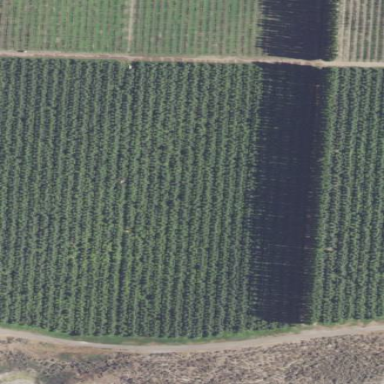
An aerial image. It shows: Vineyard growing grapes.